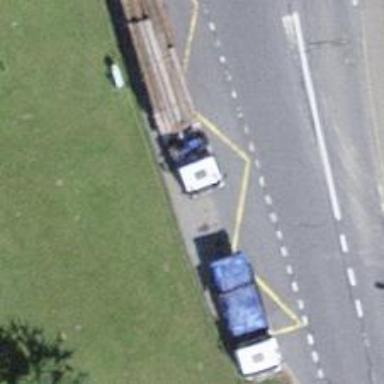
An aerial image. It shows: Bus stop with platform for public transport.